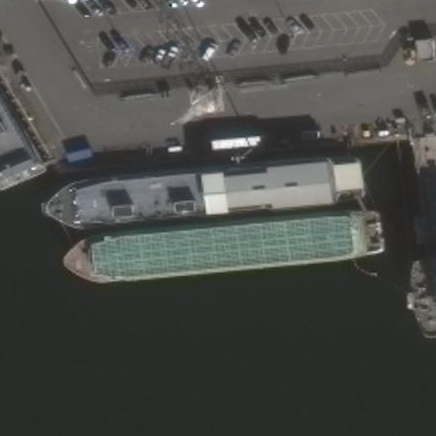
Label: civil